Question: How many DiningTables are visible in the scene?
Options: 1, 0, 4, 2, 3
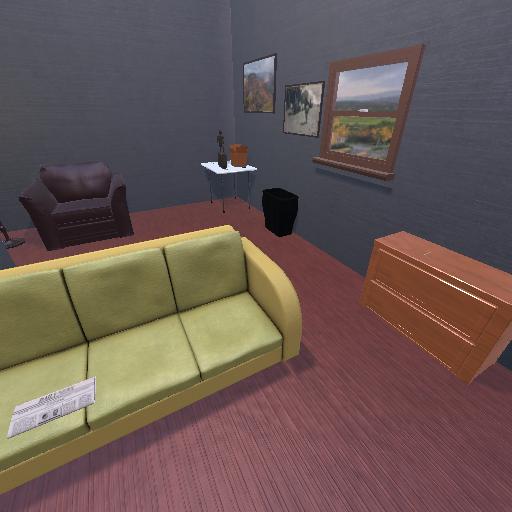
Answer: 1